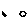
Label: moon